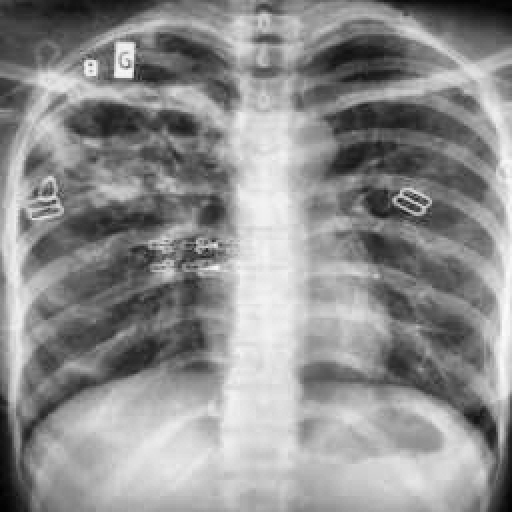
Finding: TUBERCULOSIS